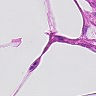
Metastatic tissue present: no